Field crop: maize
Growth stage: 2
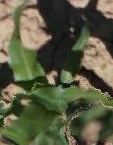
Species: maize